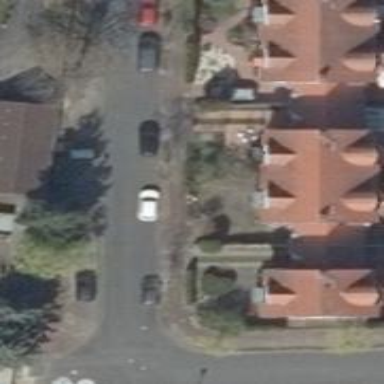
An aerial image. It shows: Driveway.